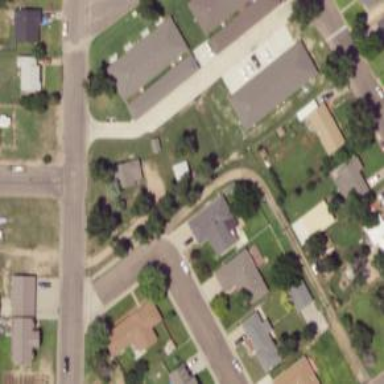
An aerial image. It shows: Alleyway designated as service road.